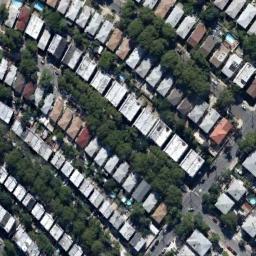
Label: dense_residential